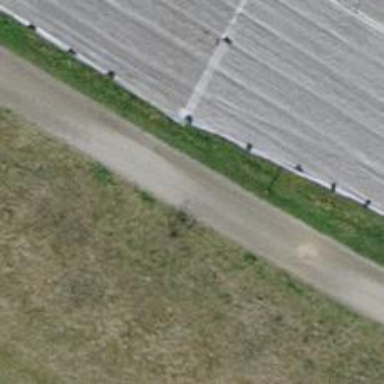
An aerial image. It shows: Compacted grade2 track for agricultural vehicles.